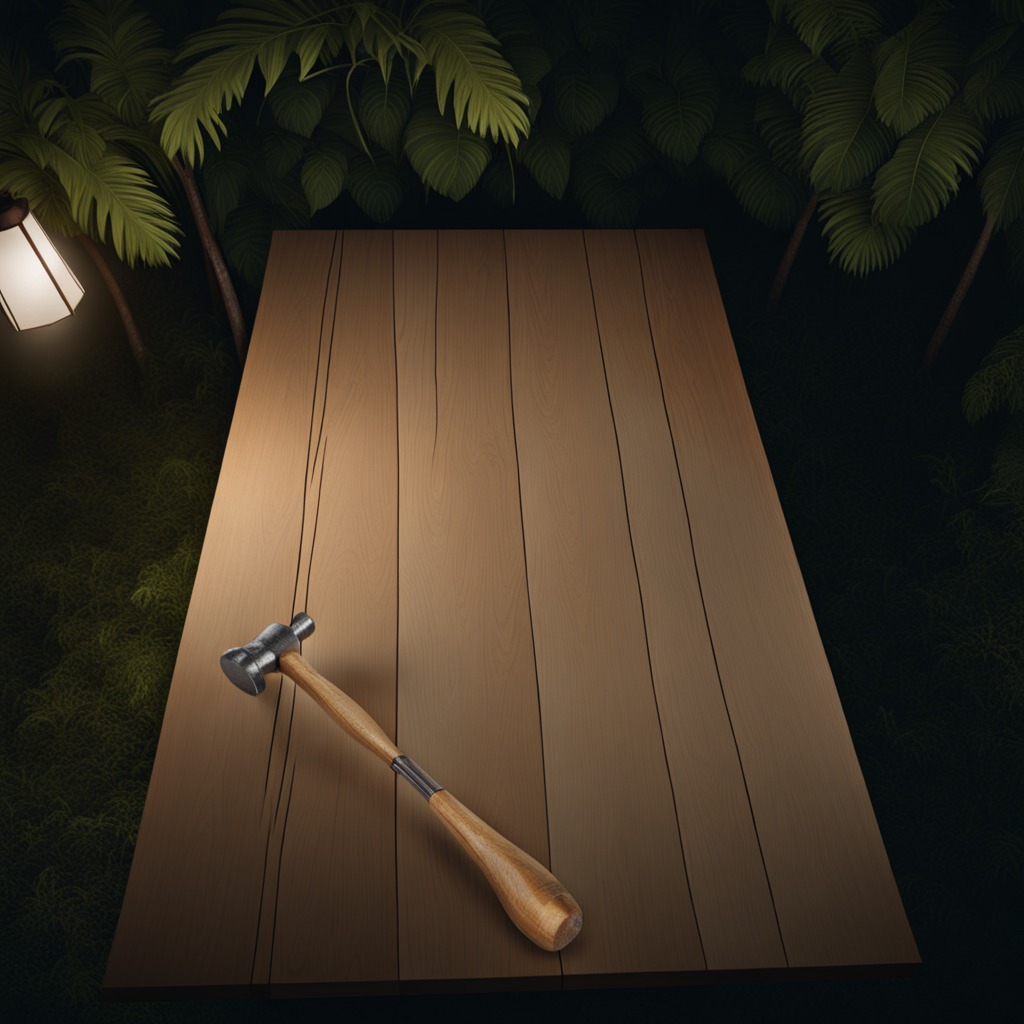
A hammer is lying on the wooden table.